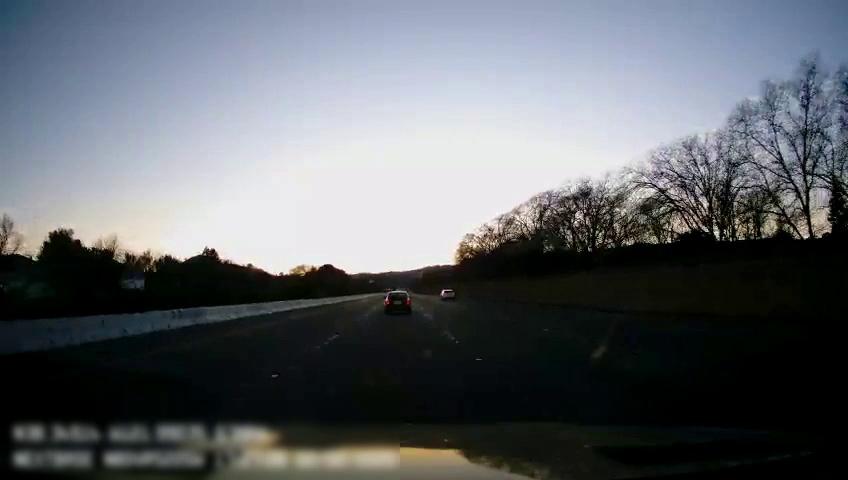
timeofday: Day
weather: Cloudy
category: Drivable Space
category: Vehicles | SUV
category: Vehicles | Car
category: Lanes | Current Lane
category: Lanes | Current Lane